Interaction volume radius: 5 \u00c5
Interaction volume height: 30 \u00c5
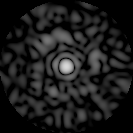
Disorder parameter: 0.8347